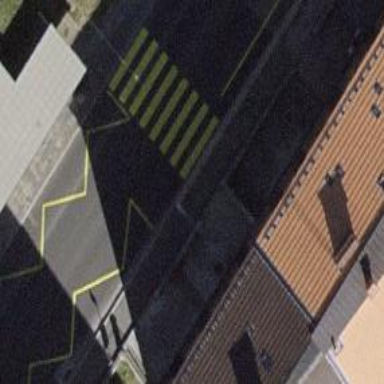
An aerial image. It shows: Kerb serving as barrier.